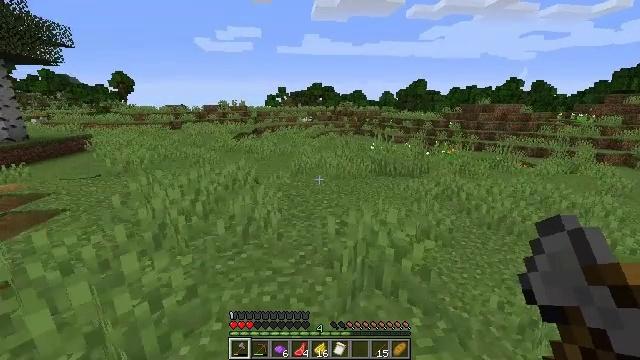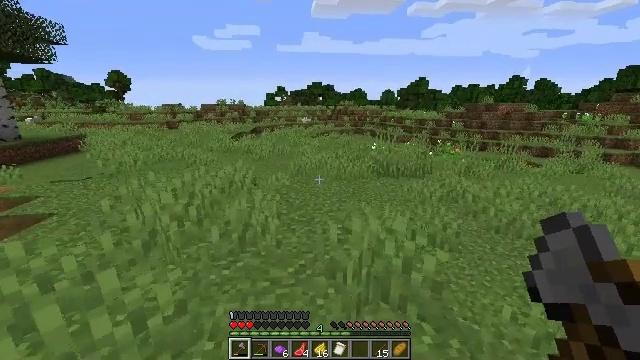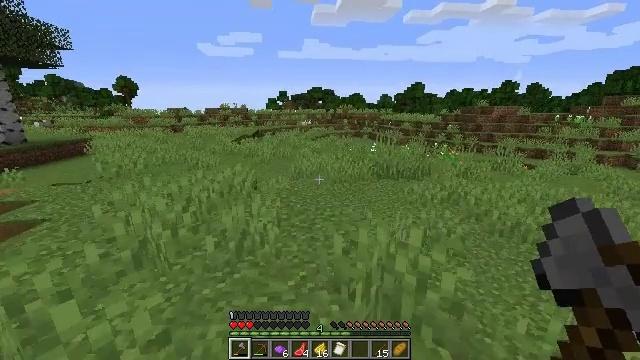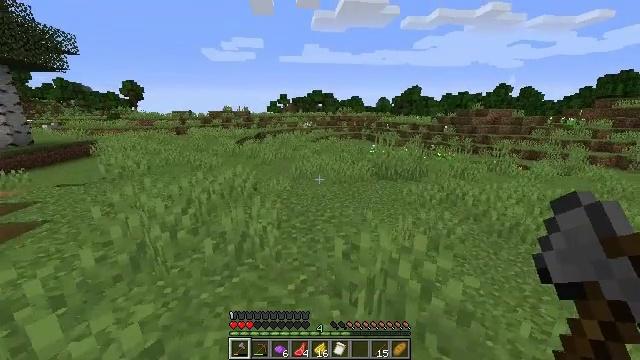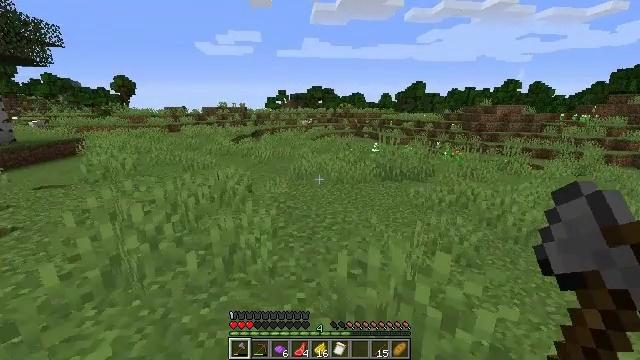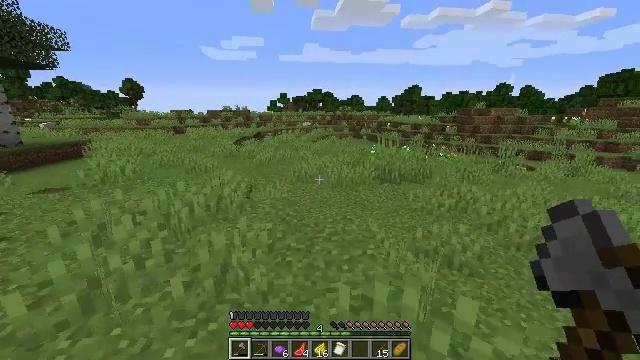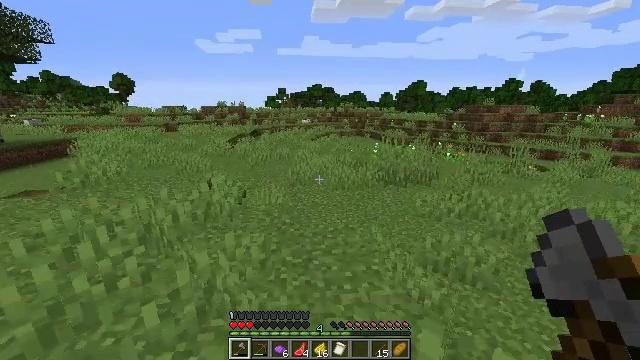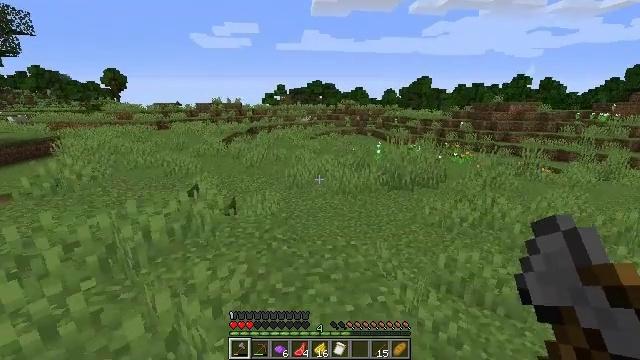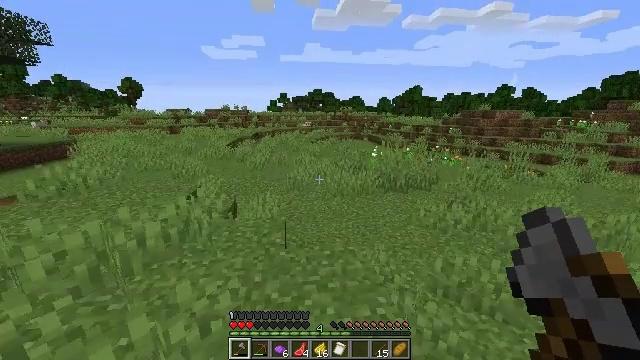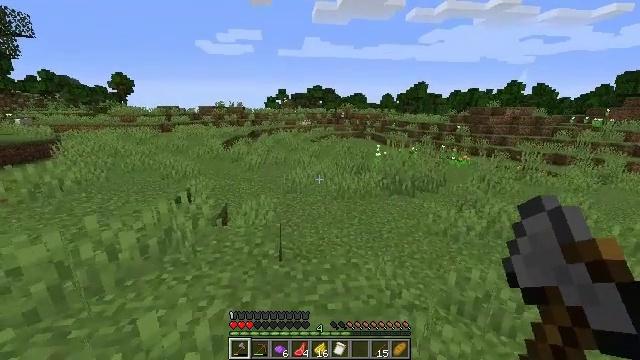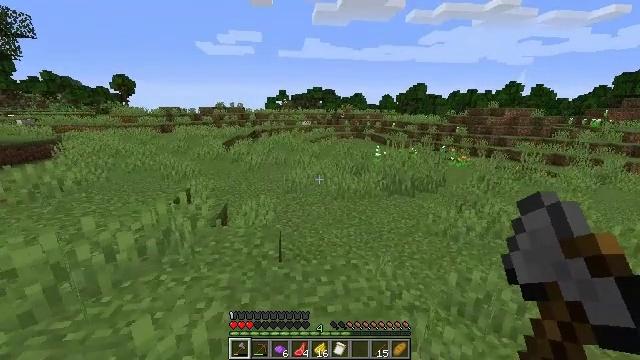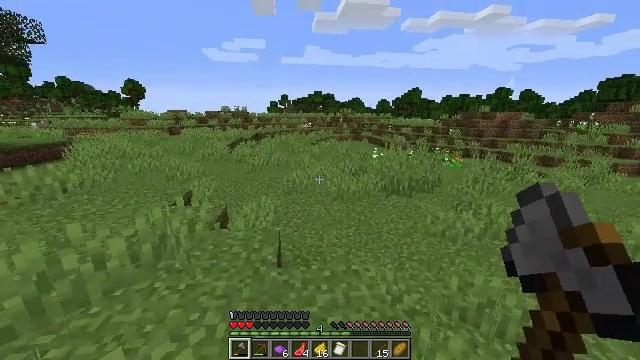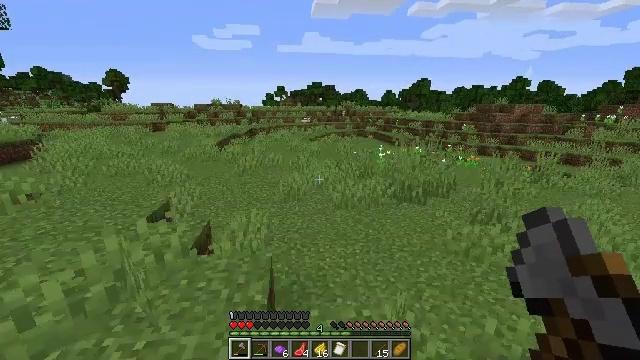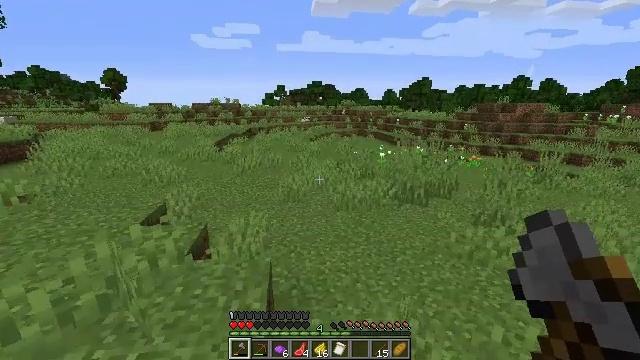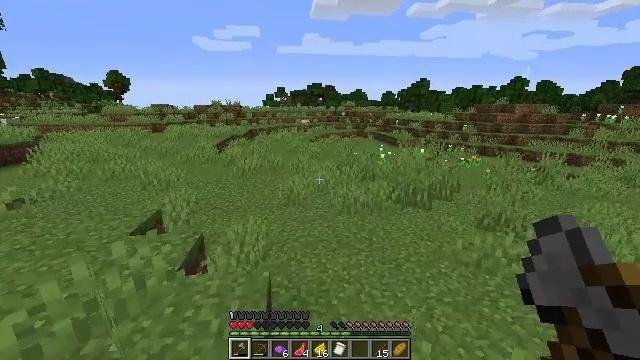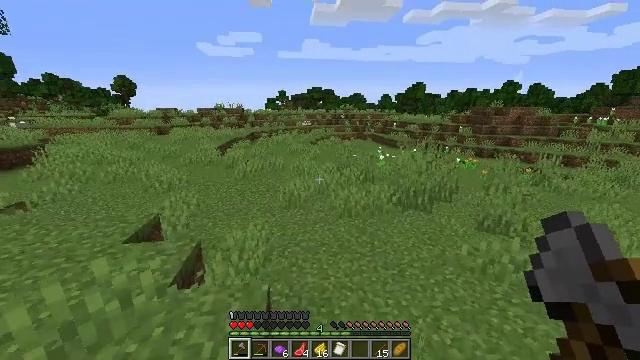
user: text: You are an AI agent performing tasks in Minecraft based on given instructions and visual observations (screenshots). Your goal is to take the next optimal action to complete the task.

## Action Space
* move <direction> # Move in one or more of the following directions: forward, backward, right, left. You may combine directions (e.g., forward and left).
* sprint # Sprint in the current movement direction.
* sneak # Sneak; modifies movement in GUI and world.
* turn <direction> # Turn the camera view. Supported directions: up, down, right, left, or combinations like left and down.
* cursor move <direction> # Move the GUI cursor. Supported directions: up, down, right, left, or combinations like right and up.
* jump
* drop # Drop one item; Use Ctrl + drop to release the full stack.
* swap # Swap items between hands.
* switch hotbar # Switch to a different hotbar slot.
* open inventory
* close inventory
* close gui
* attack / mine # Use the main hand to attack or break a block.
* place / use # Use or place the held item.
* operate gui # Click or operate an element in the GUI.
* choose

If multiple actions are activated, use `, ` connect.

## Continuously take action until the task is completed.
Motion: motion action
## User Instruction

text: Break the red tulip to collect it.
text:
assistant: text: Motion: move forward
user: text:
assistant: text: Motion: move forward
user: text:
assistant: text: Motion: move forward
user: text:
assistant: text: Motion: move forward
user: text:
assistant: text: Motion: move forward
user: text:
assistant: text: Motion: move forward
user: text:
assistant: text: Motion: move forward
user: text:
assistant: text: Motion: move forward
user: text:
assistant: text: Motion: move forward
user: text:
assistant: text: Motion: move forward
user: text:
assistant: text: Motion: move forward
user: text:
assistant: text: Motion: move forward
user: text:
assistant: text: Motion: move forward
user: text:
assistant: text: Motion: move forward
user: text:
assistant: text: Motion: move forward
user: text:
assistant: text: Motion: move forward
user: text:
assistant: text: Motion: move forward
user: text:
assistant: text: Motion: move forward
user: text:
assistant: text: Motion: move forward
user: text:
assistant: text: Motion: move forward
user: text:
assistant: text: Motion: move forward
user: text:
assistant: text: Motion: move forward
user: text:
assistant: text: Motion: move forward
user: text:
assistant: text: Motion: move forward
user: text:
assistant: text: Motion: move forward
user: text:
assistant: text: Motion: move forward
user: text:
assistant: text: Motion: move forward
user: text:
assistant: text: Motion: move forward
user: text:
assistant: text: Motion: move forward
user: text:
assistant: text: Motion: move forward